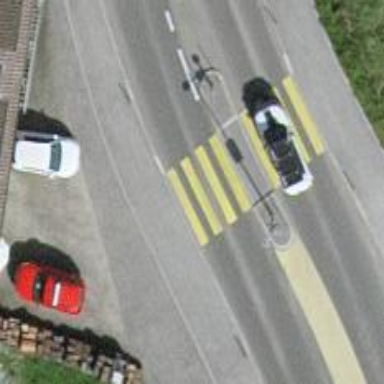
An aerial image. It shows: Secondary road with asphalt surface and cycle track on the right side.